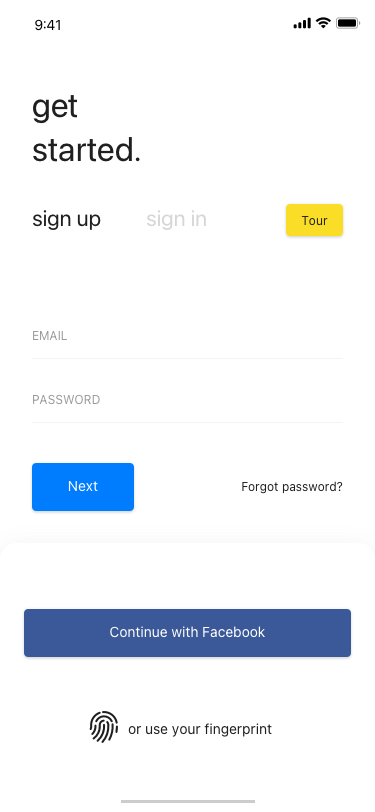
Text in this UI design:
or use your fingerprint
Forgot password?
sign in
sign up
get
started.